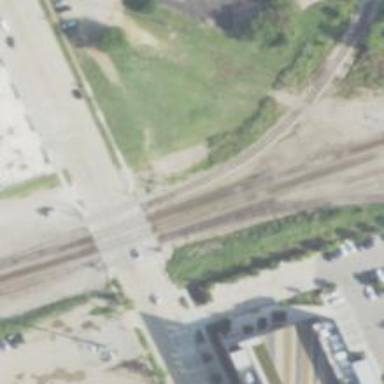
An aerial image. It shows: Railway crossing.